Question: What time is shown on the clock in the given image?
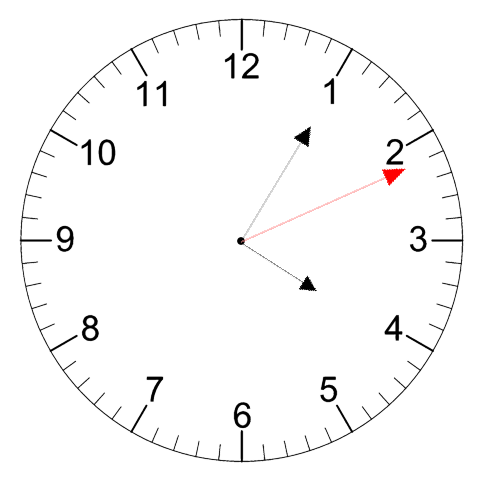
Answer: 04:05:11